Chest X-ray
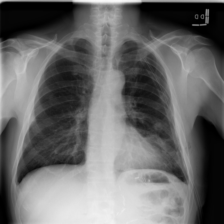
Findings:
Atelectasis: negative
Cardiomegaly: negative
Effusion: negative
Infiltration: negative
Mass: negative
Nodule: negative
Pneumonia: negative
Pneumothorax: negative
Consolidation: negative
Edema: negative
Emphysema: positive
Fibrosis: negative
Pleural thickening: negative
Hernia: negative